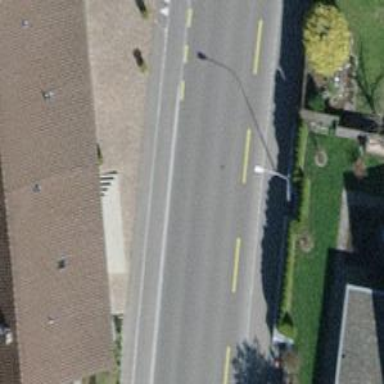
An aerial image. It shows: Asphalt sidewalk along the footway.